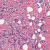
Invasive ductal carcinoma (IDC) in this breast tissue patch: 0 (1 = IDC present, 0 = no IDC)